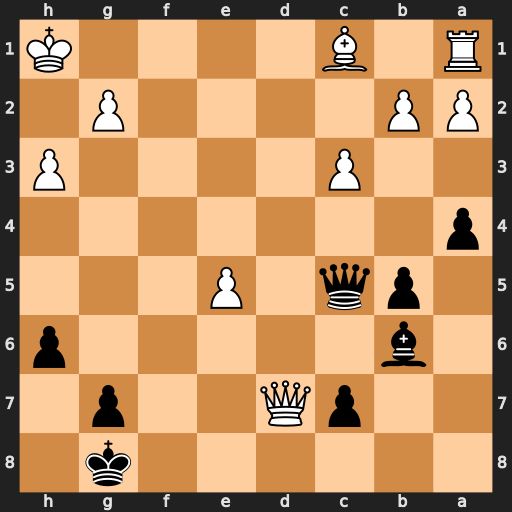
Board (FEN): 6k1/2pQ2p1/1b5p/1pq1P3/p7/2P4P/PP4P1/R1B4K
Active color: b
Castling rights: -
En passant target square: -
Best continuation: Qg1#